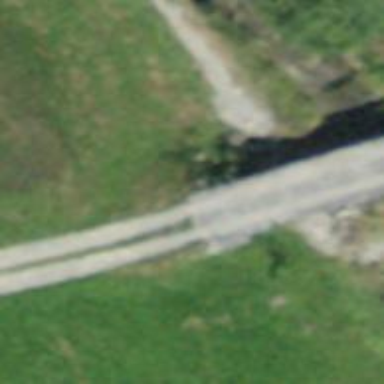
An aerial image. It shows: Residential unpaved road crossing bridge.